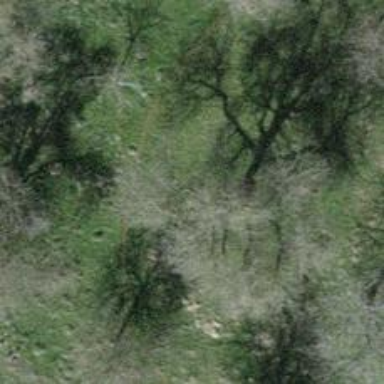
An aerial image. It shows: Single tag "natural: tree."